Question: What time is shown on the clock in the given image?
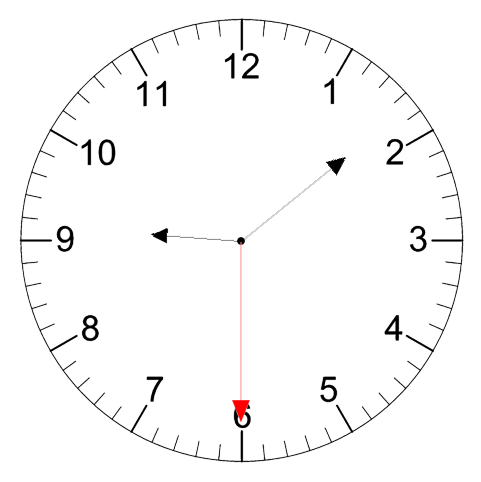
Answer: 09:08:30